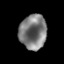
Tissue: prostate
Cell type: T cells
Senescence score: 0.3103
Nuclear area (px): 928
Mean DAPI intensity: 122.457